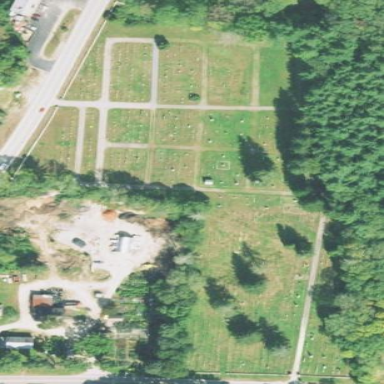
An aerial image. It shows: Cemetery area categorized as "Cemetery".